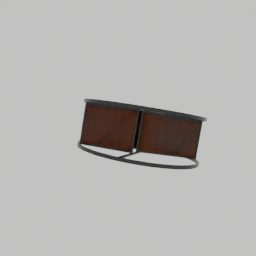
Label: furniture